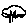
Label: tree